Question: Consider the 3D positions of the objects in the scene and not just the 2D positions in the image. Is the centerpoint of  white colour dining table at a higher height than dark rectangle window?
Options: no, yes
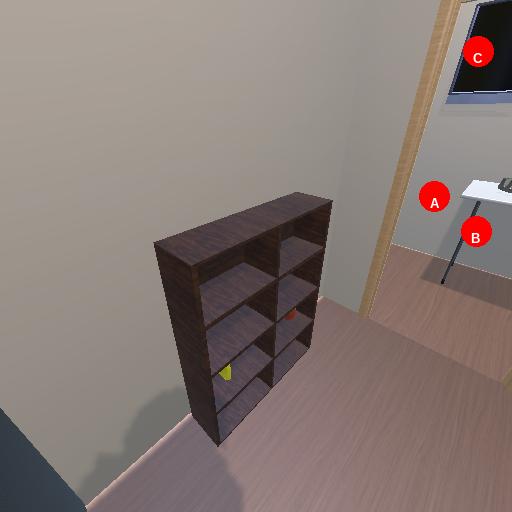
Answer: no